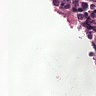
Metastatic tissue present: no